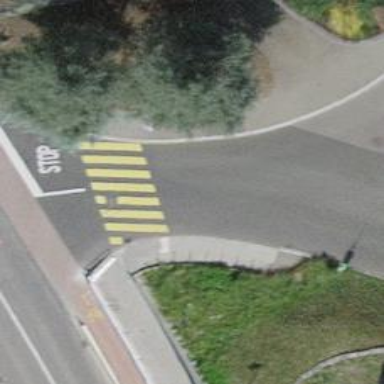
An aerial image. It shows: Chicane for traffic calming.